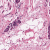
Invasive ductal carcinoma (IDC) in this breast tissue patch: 0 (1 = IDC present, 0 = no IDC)